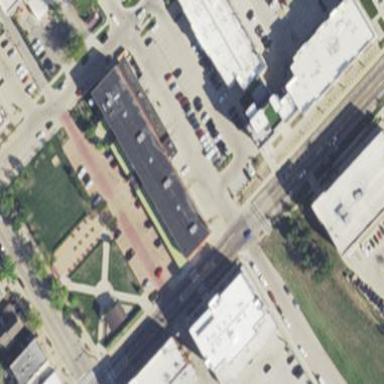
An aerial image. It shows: Marketplace building.